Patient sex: F
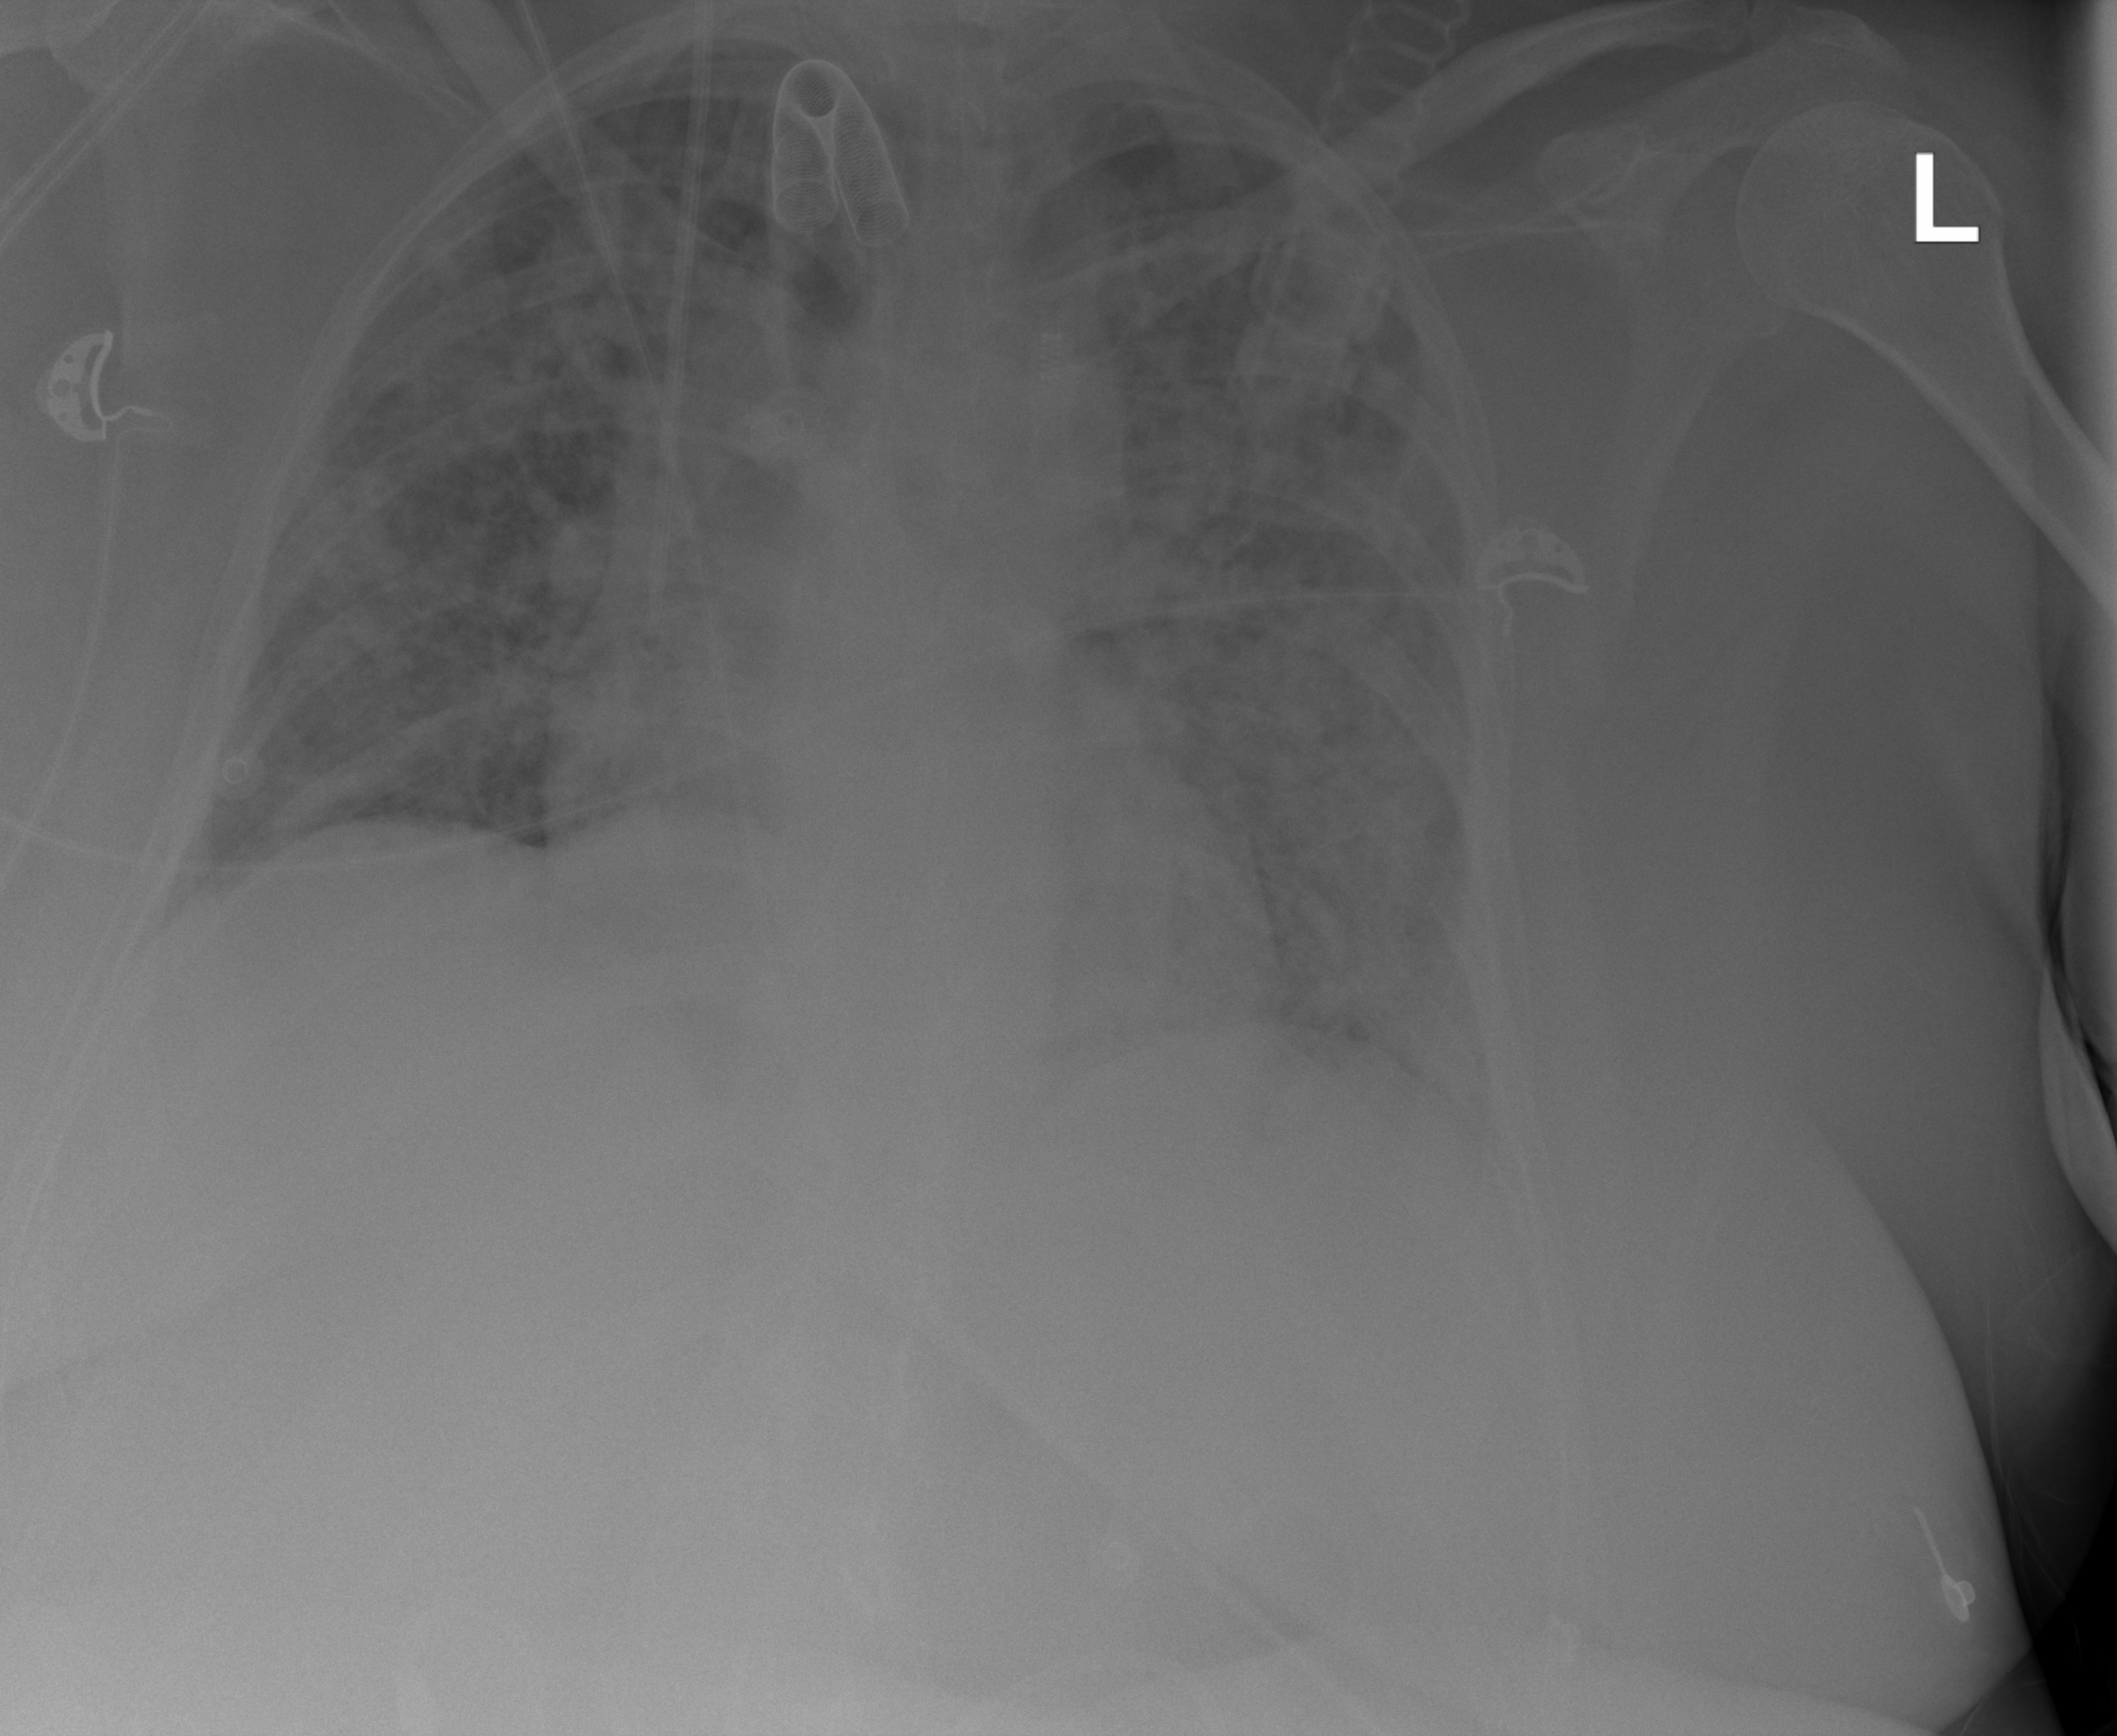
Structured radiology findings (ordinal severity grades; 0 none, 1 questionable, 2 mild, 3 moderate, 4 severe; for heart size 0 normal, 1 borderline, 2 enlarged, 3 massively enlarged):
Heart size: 0
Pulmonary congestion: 1
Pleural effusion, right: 0
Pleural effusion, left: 0
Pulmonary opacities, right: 4
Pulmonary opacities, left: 4
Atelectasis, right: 2
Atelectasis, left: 2